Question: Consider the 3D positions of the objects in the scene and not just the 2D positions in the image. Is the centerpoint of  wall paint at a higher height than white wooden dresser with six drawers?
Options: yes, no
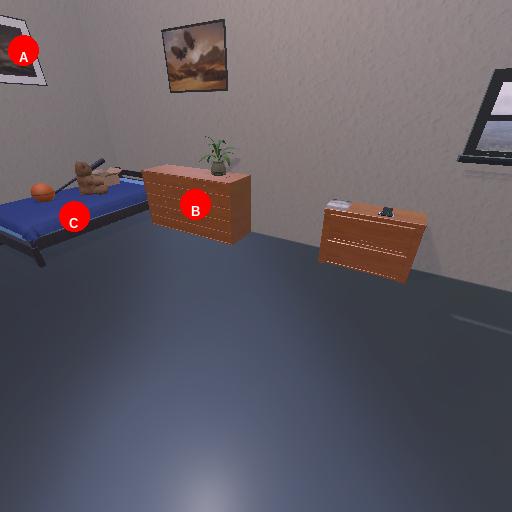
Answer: yes